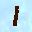
Label: 1